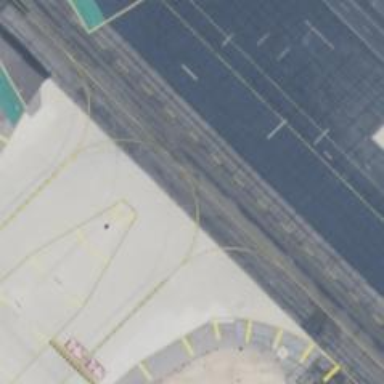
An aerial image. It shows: View of taxiway at the airport.